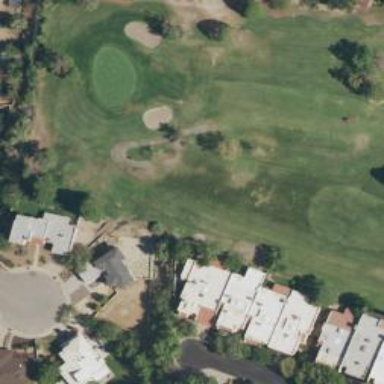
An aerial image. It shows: Path for both roads and golfers.